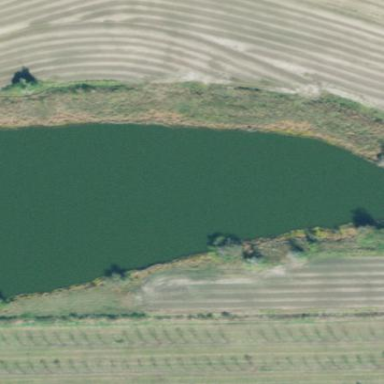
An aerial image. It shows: Reservoir of water.